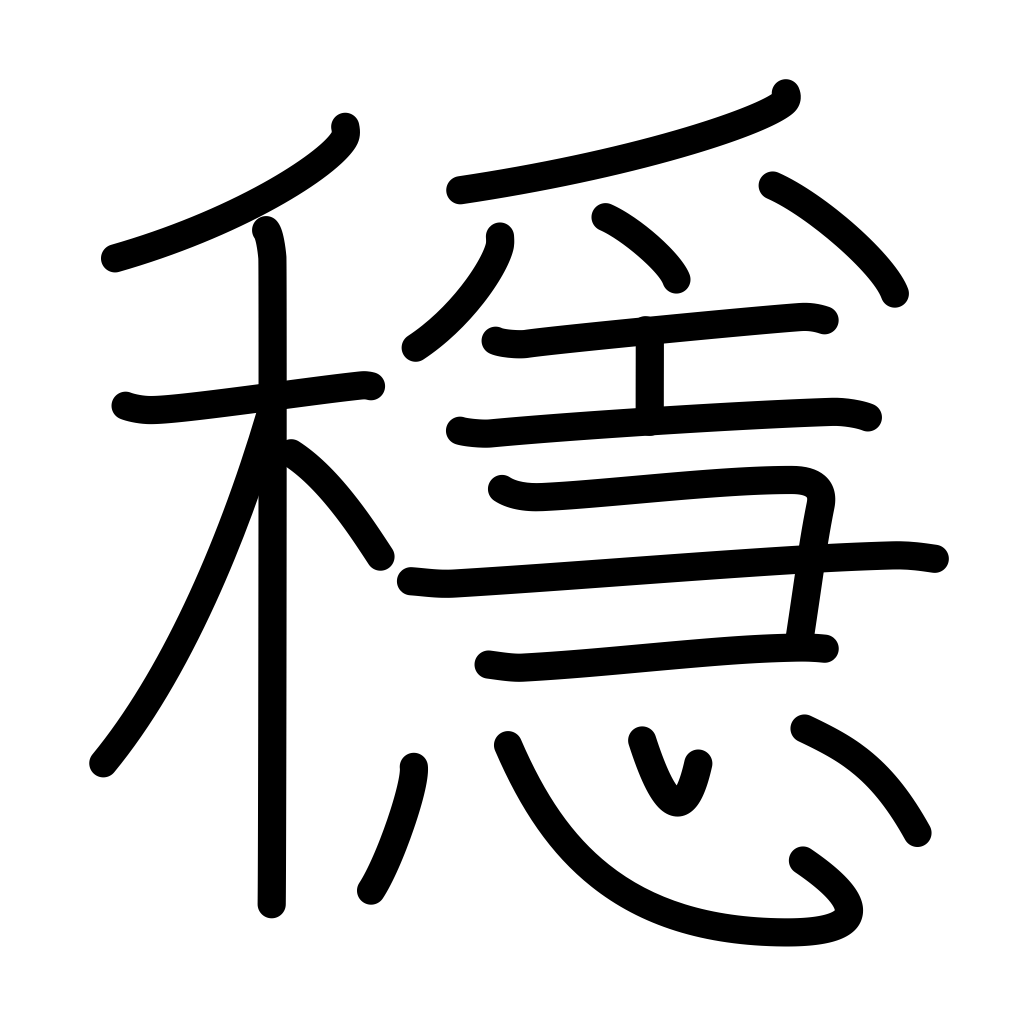
Meaning: calm